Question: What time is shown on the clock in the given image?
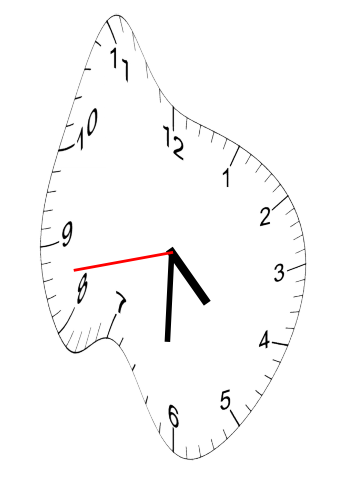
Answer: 04:30:43